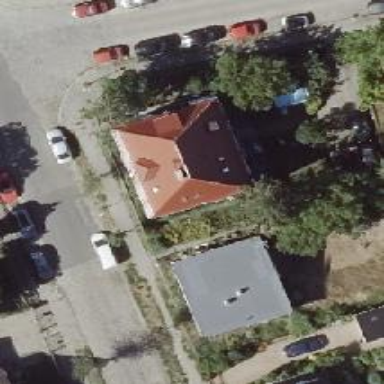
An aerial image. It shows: Building with hipped roof.